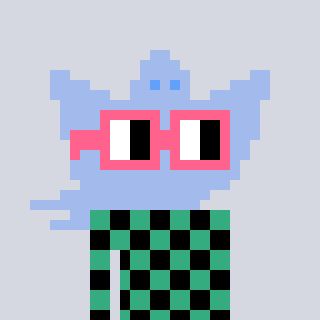
a pixel art character with square pink glasses, a ghost-B-shaped head and a teal-colored body on a cool background